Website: slack
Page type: payment
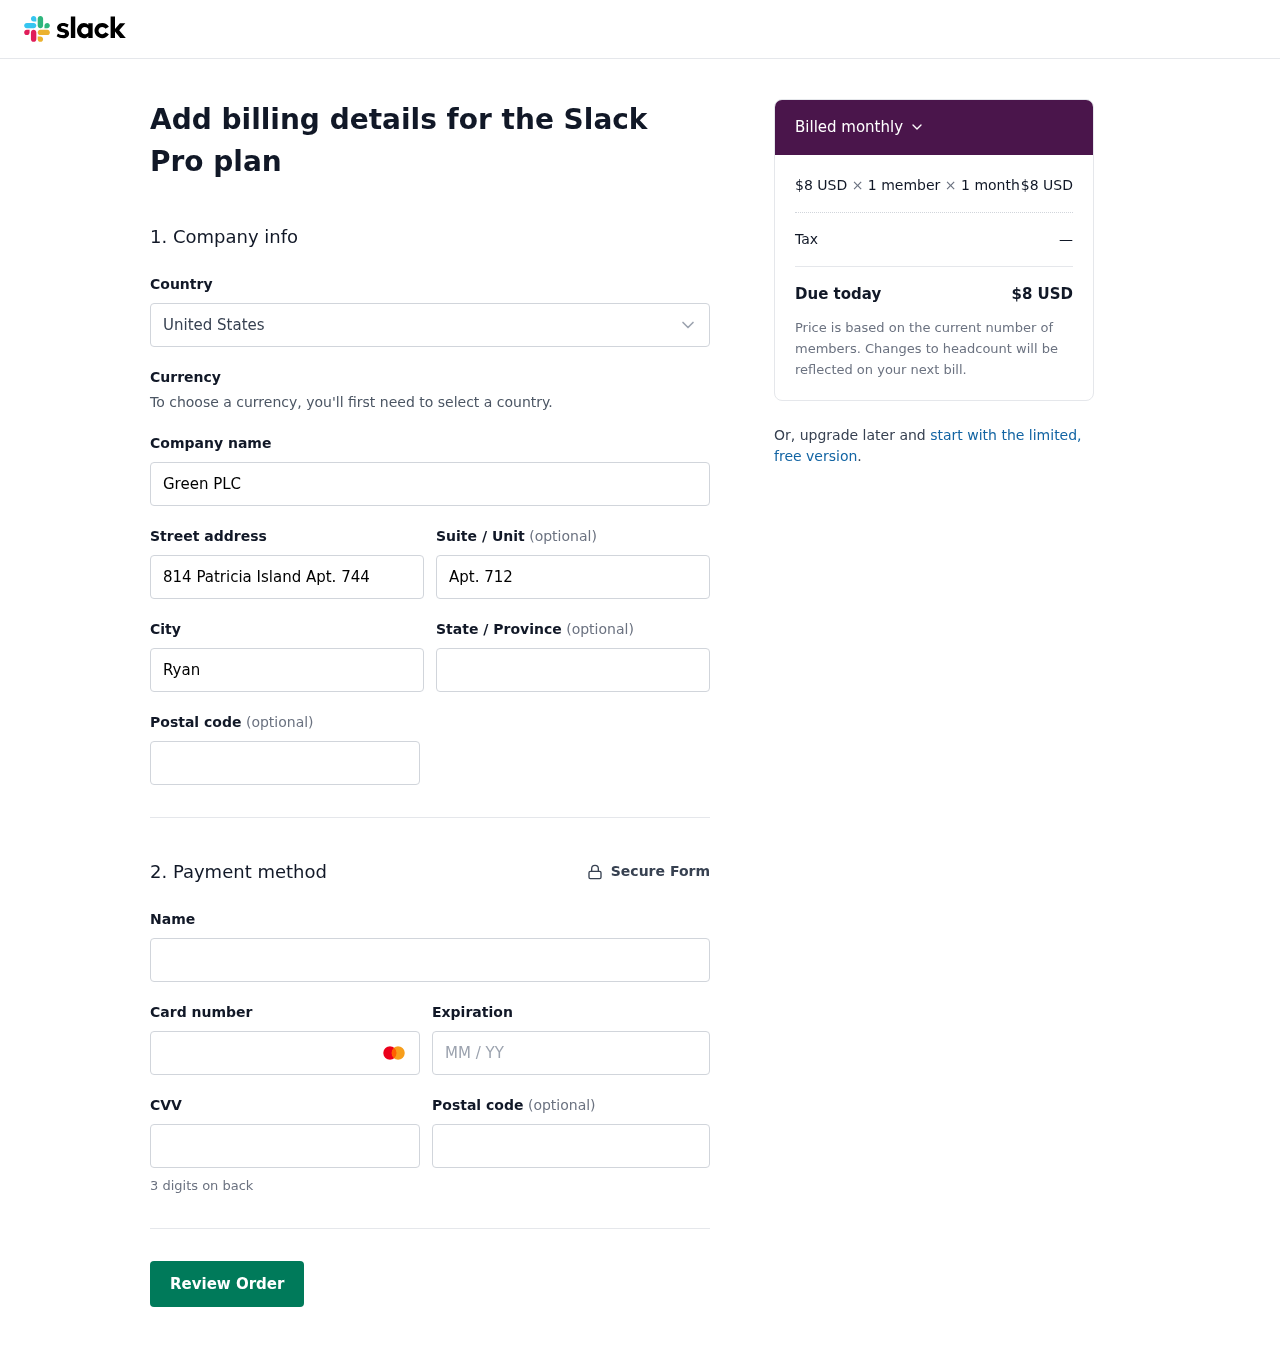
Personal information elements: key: PII_COUNTRY
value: United States
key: PII_COMPANY
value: Green PLC
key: PII_STREET
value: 814 Patricia Island Apt. 744
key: PII_STREET2
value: Apt. 712
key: PII_CITY
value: Ryantown
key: PII_STATE
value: New Jersey
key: PII_POSTCODE
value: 49788
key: PII_FULLNAME
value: Gerald Smith
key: PII_CARD_NUMBER
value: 2226 4010 5472 7254
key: PII_CARD_EXPIRY
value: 04/28
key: PII_CARD_CVV
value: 789
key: PII_POSTCODE2
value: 37681
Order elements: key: ORDER_PRICE_PER_MEMBER
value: $8 USD
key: ORDER_NUM_MEMBERS
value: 1 member
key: ORDER_NUM_MONTHS
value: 1 month
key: ORDER_SUBTOTAL
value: $8 USD
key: ORDER_TAX
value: —
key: ORDER_TOTAL
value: $8 USD